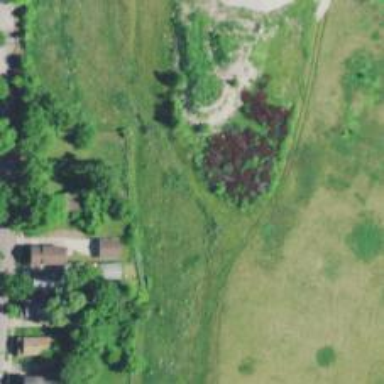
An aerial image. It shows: Abandoned railway.